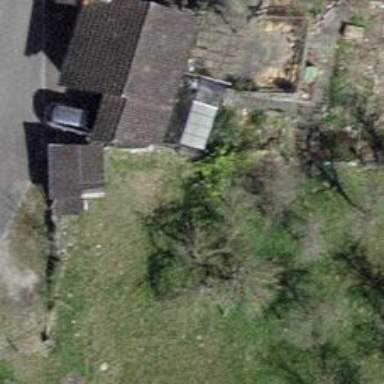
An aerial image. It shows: Building with tiled roof.